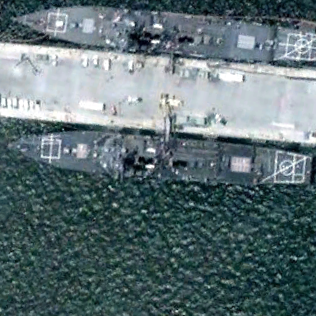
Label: destroyer